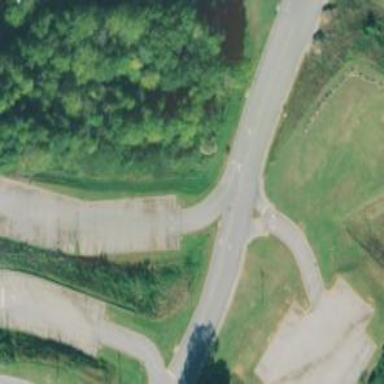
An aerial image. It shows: Traffic island located on footway.